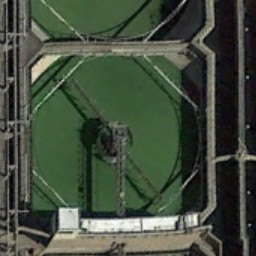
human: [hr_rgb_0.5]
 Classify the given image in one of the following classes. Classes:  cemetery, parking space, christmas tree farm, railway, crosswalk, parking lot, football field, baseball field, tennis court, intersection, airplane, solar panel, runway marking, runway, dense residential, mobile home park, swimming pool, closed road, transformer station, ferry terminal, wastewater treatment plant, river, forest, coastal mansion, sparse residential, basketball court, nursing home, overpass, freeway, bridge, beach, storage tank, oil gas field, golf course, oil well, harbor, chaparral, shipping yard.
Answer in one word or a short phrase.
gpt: wastewater treatment plant